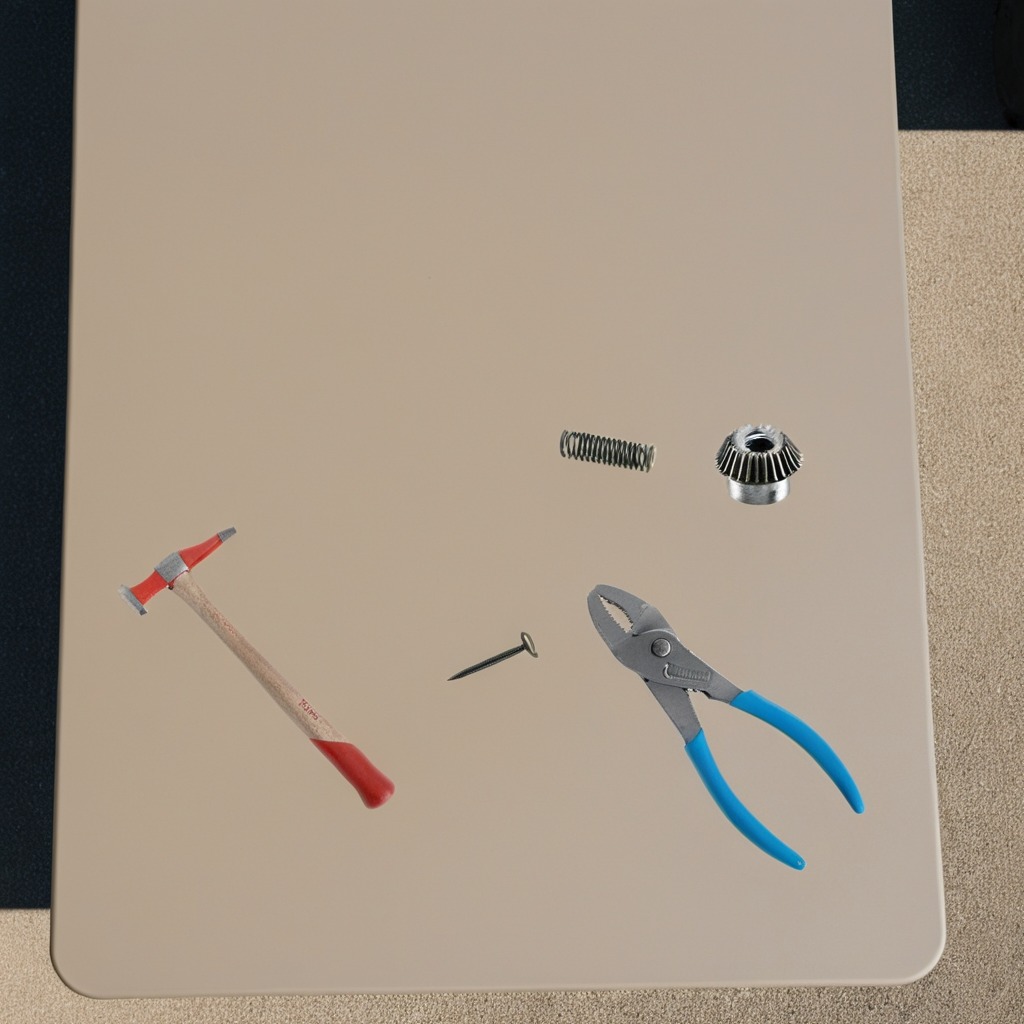
A steel gear with teeth, a hammer, an iron nail, pliers, and a coiled metal spring are lying on the table.